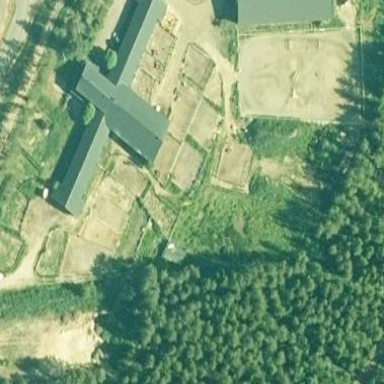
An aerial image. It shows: Farmyard used for horse riding leisure activities.